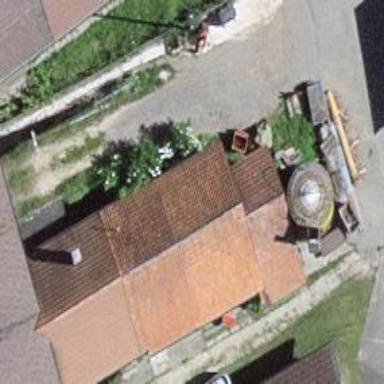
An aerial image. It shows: Farm building.